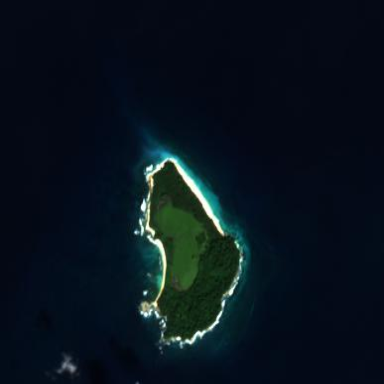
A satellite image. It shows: Island with natural coastline.